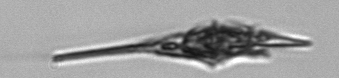
Label: Tripos_lineatus